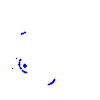
Particle: proton